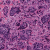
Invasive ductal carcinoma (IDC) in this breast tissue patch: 1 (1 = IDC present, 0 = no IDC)